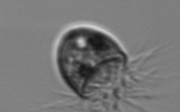
Label: Balanion